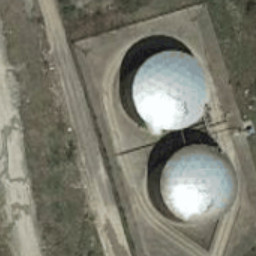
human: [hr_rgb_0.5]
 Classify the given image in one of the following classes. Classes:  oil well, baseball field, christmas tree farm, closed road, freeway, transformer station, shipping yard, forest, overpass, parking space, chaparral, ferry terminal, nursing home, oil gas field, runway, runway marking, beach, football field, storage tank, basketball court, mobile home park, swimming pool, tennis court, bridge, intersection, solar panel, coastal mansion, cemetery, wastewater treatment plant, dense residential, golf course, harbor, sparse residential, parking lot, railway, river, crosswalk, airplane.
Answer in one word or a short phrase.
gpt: storage tank